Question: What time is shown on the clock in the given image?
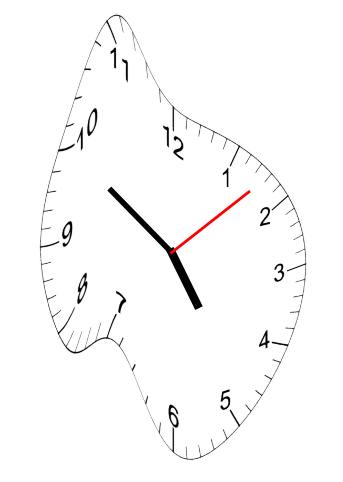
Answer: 04:50:08